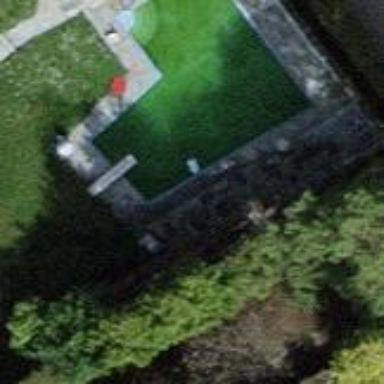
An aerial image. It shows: Swimming pool located in leisure land.